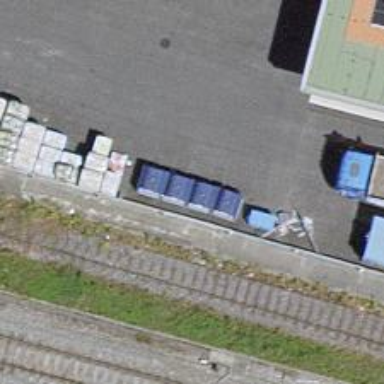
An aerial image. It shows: Recycling container at amenity designated for recycling.